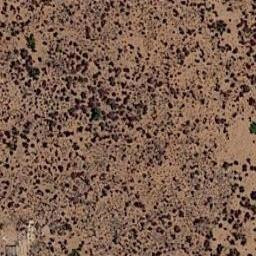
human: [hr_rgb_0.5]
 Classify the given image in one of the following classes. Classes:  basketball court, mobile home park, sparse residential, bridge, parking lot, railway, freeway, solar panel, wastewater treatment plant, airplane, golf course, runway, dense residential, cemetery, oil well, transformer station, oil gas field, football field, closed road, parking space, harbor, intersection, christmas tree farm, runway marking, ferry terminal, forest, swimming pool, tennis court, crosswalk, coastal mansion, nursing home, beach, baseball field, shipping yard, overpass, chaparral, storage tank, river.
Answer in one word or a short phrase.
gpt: chaparral